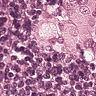
Metastatic tissue present: yes